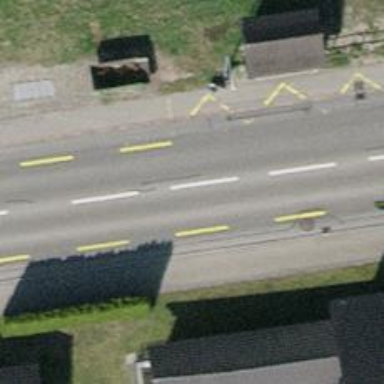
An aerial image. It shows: Primary highway with dedicated lane for cyclists.